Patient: sex M, age 72
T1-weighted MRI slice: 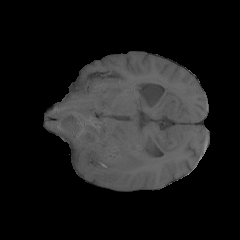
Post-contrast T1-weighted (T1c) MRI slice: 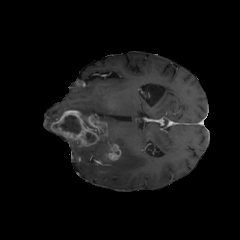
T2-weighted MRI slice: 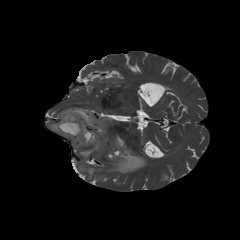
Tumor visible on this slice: yes
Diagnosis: Glioblastoma, IDH-wildtype
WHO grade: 4